Question: Is the image bright?
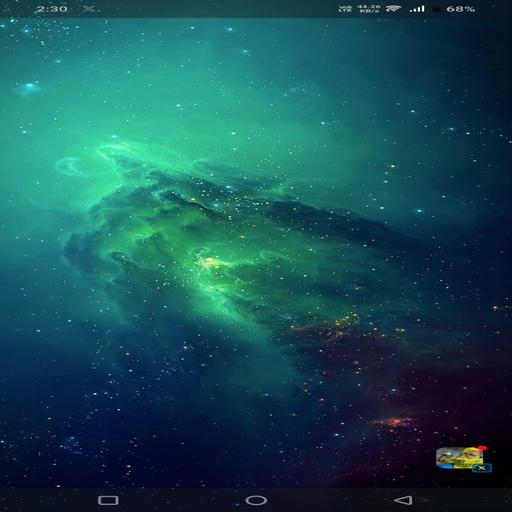
Answer: Yes